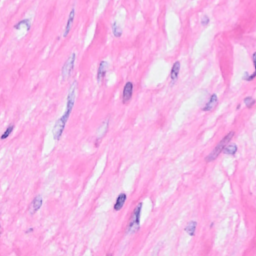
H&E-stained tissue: Breast